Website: walmart
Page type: account-dashboard
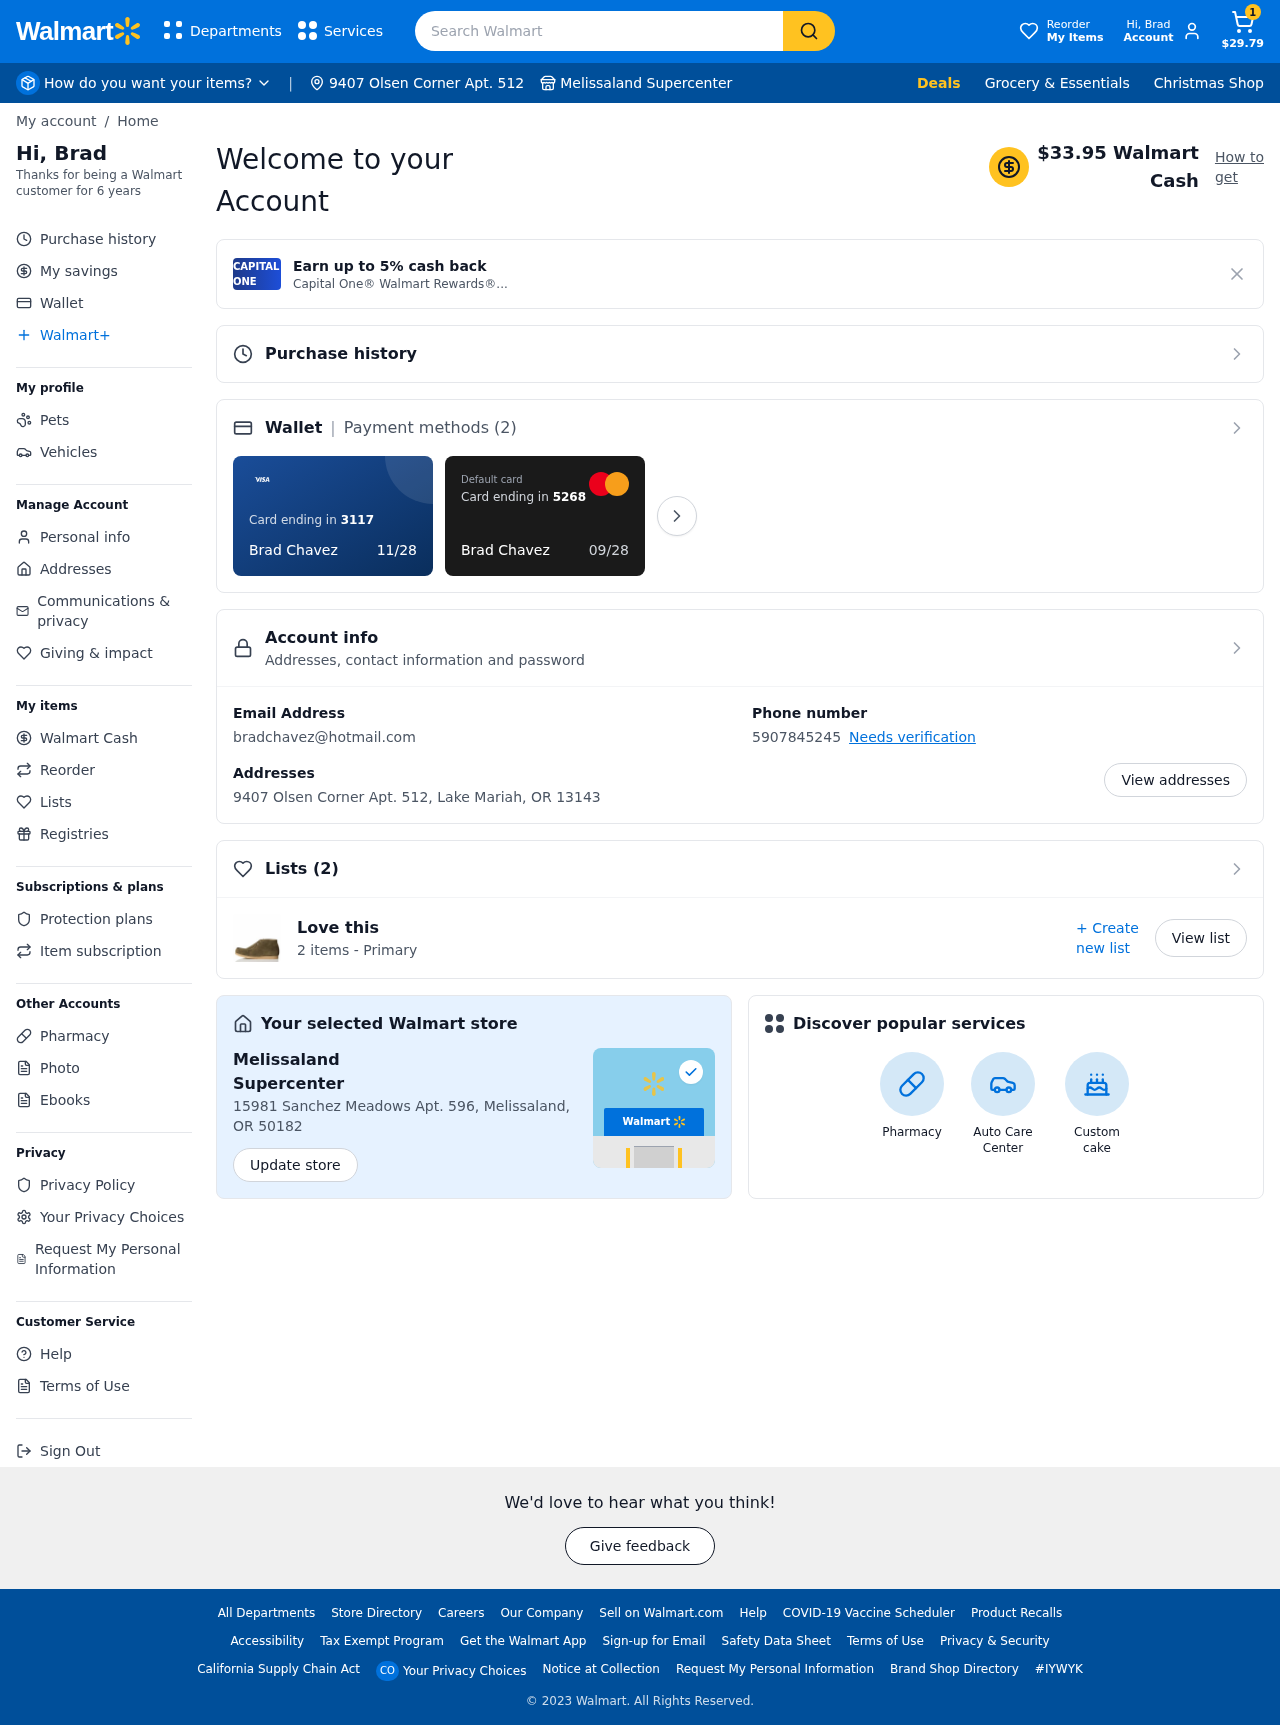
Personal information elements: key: PII_CARD_EXPIRY
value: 11/28
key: PII_CARD_LAST4
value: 3117
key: PII_EMAIL
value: bradchavez@hotmail.com
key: PII_FIRSTNAME
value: Brad
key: PII_FULLNAME
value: Brad Chavez
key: PII_LOCATION1_CITY
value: Melissaland Supercenter
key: PII_LOCATION1_CITY
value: Melissaland
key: PII_LOCATION1_CITY_STATE_ZIP
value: Melissaland, OR 50182
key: PII_LOCATION1_STREET
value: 15981 Sanchez Meadows Apt. 596
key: PII_PHONE
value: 5907845245
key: PII_STREET
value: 9407 Olsen Corner Apt. 512
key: PII_FIRSTNAME2
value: Brad
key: PII_FIRSTNAME3
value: Brad
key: PII_FIRSTNAME_DERIVED
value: Brad
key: PII_WALMART_CASH
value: $33.95
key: PII_CARD_LAST42
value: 5268
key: PII_LASTNAME
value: Chavez
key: PII_FULLNAME2
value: Brad Chavez
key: PII_FULLNAME3
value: Brad Chavez
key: PII_LASTNAME2
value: Chavez
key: PII_LASTNAME3
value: Chavez
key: PII_LASTNAME_DERIVED
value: Chavez
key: PII_FULLNAME_DERIVED
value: Brad Chavez
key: PII_NAME_FULL_DERIVED
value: Brad Chavez
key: PII_CARD_EXPIRY_YEAR
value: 28
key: PII_CARD_EXPIRY_YEAR_NUMERIC
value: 28
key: PII_CITY_STATE_ZIP
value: Lake Mariah, OR 13143
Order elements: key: ORDER_NUM_ITEMS
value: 1
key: ORDER_SUBTOTAL
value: $29.79
Search elements: key: HEADER_SEARCH
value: Search Walmart